Question: I'm on Android Studio 0.2.9 and when I open the Project Structure menu, well.. I've got this :

! Does anyone experience this issue to ?
I think those topics are relative (<URL>.
Still getting this error in new version 0.2.10.
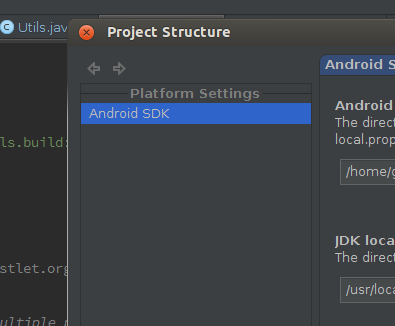
Answer: Well, somebody reported this "issue" on google project here : <URL>.
As you can see, google team answer is :
> The other panels are not relevant for and are , except for occasional bugs where they unexpectedly reappear.
So I tried to import and here is what the Project Structure looks like now, on Android Studio v0.2.11 :

To summarize, (in order to not mix library file import without Gradle, probably..).
Feel free to comment if I'm wrong, but it seems to work this way now.